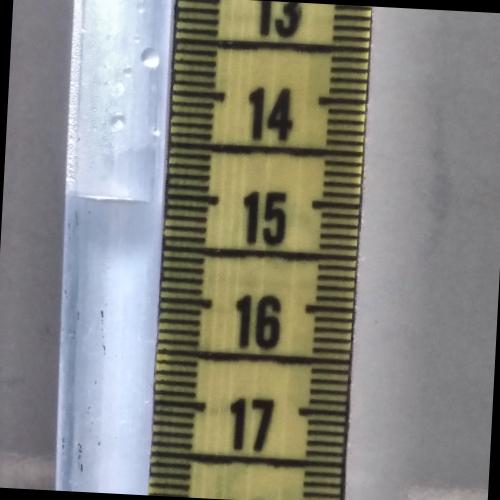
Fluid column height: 15.1 cm